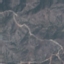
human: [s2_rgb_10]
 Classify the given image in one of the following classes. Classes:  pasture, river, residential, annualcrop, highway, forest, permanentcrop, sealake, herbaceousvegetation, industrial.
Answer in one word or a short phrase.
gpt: HerbaceousVegetation